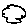
Label: cloud